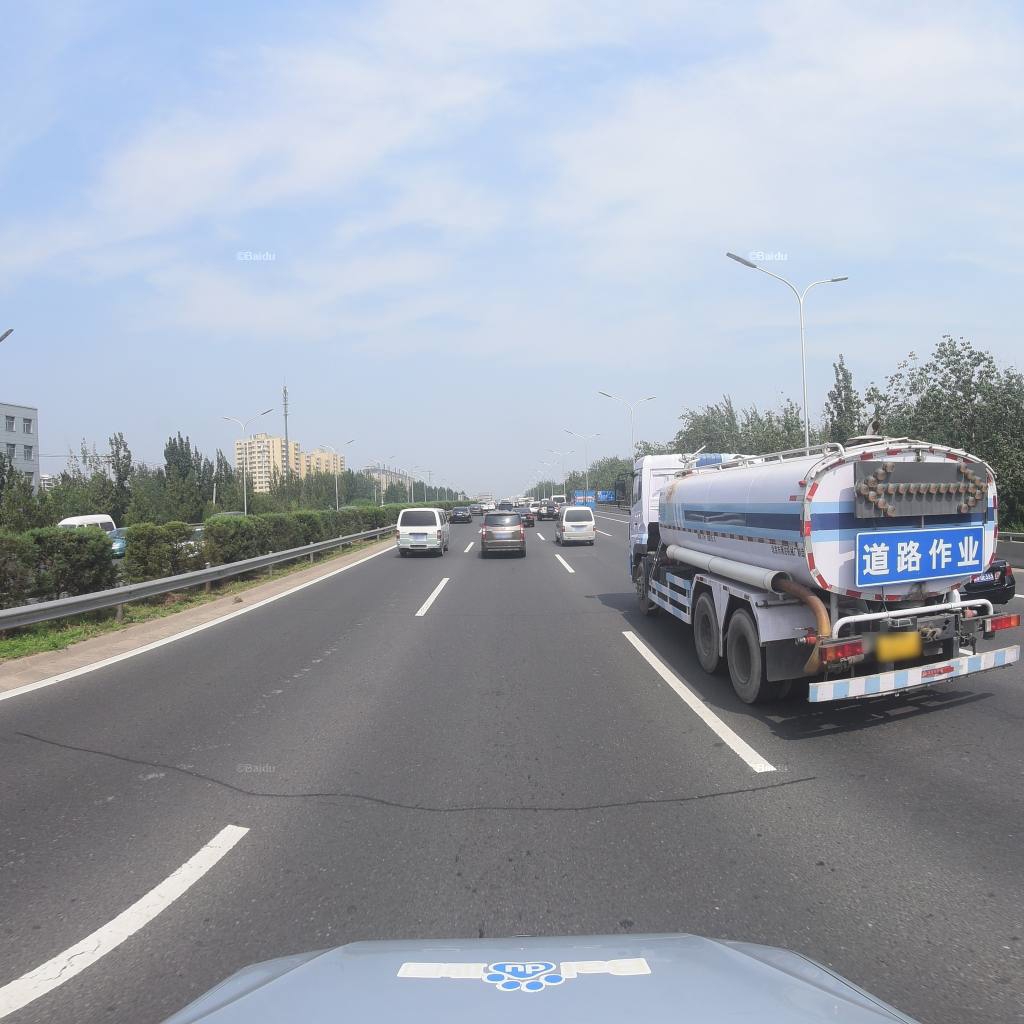
Region: Fengtai
Road damage annotations: transverse patch